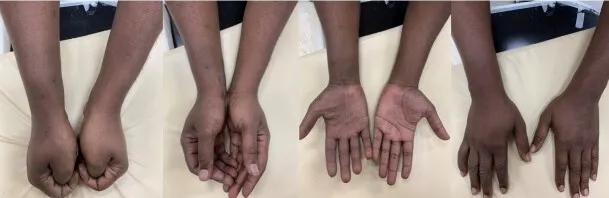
Physical appearance at seven-day follow-up.
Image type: medical_photograph (other_medical_photograph)